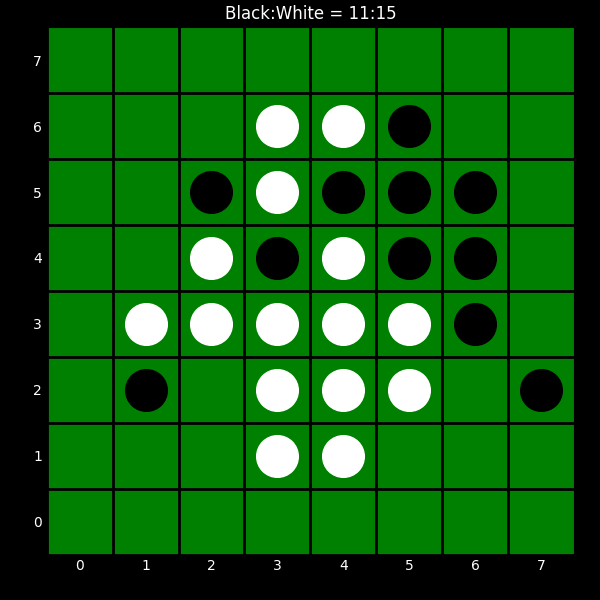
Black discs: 11
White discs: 15